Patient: sex M, age 64
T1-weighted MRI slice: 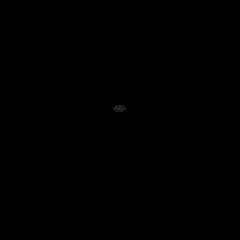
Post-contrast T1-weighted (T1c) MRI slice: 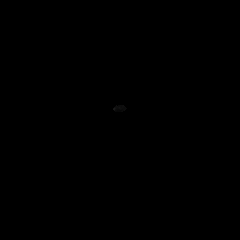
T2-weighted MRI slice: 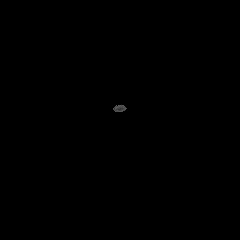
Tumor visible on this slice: no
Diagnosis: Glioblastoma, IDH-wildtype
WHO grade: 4